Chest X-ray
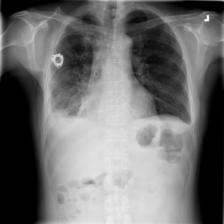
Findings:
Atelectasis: negative
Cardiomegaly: negative
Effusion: positive
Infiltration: positive
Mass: negative
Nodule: negative
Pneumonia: negative
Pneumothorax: negative
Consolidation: negative
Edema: negative
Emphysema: negative
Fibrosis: negative
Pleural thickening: positive
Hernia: negative